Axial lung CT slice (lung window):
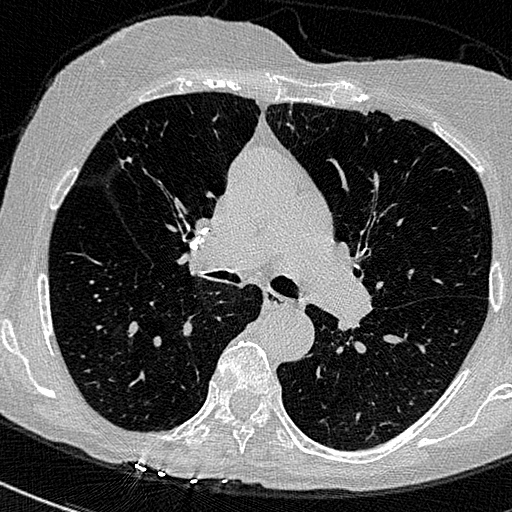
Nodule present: no